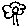
Label: flower